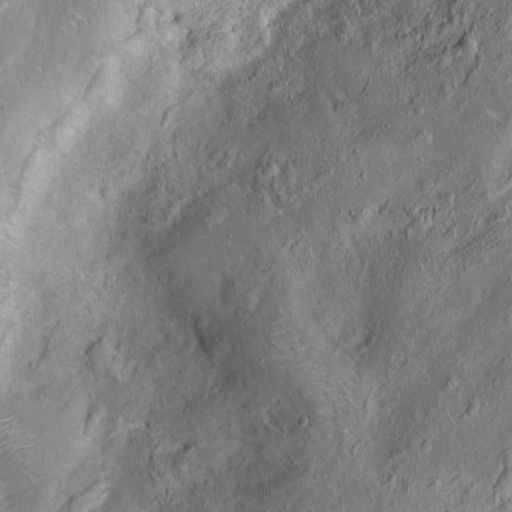
Objects detected: cone